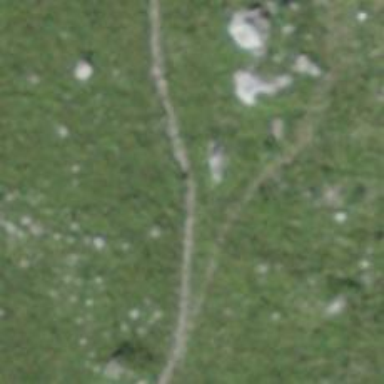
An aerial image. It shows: Path.